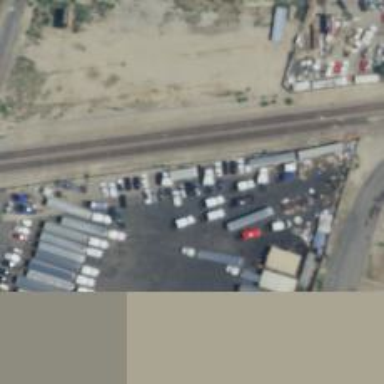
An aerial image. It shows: Rail spur service.